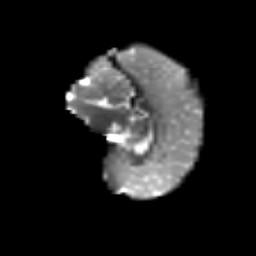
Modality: T2w
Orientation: sagittal
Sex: female
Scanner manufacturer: siemens
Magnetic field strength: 3 T
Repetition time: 5 s
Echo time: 0.071 s